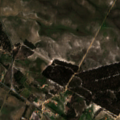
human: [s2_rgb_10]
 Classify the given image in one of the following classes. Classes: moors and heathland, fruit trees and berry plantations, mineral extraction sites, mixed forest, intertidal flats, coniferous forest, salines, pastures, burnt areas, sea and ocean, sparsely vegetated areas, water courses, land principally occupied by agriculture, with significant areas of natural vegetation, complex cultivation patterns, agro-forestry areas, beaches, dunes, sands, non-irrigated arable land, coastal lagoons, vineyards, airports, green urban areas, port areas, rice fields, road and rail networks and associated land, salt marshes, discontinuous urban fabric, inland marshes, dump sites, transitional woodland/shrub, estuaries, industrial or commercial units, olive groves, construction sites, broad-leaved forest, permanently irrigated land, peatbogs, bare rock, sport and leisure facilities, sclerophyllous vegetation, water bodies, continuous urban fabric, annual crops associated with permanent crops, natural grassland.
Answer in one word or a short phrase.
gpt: non-irrigated arable land, complex cultivation patterns, broad-leaved forest, transitional woodland/shrub